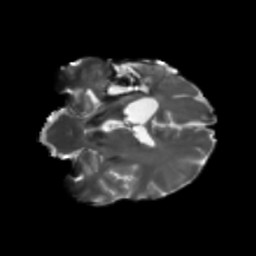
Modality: T2w
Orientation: coronal
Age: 42
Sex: male
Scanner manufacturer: siemens
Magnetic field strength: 3 T
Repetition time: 5.25 s
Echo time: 0.08 s